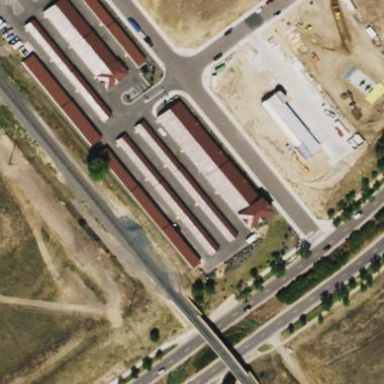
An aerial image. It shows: Building housing storage rental shop.